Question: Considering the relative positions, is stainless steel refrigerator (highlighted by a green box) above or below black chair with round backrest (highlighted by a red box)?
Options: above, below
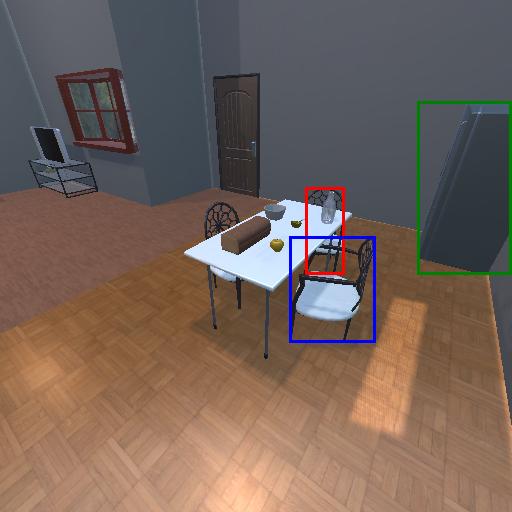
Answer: above